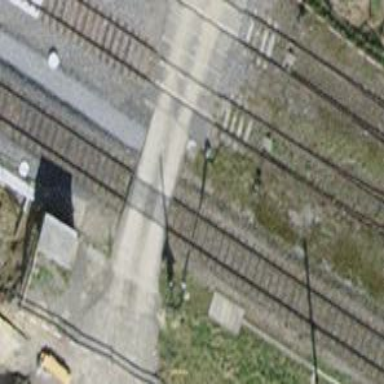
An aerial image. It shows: Level crossing along the railway.